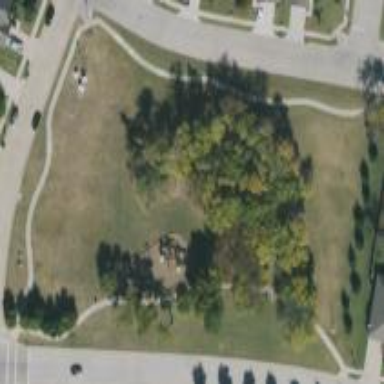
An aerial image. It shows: Park.